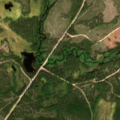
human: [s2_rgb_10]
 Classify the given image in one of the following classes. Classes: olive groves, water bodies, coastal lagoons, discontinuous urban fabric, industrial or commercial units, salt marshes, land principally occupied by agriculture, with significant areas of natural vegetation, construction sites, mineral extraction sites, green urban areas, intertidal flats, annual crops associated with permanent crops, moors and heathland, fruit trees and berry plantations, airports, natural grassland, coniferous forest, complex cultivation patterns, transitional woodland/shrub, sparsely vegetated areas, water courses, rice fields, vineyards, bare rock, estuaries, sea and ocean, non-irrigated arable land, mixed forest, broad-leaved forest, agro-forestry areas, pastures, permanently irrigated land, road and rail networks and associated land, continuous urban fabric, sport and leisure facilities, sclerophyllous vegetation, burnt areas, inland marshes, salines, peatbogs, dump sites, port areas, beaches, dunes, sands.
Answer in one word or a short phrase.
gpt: coniferous forest, transitional woodland/shrub